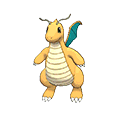
Pok\u00e9mon: dragonite